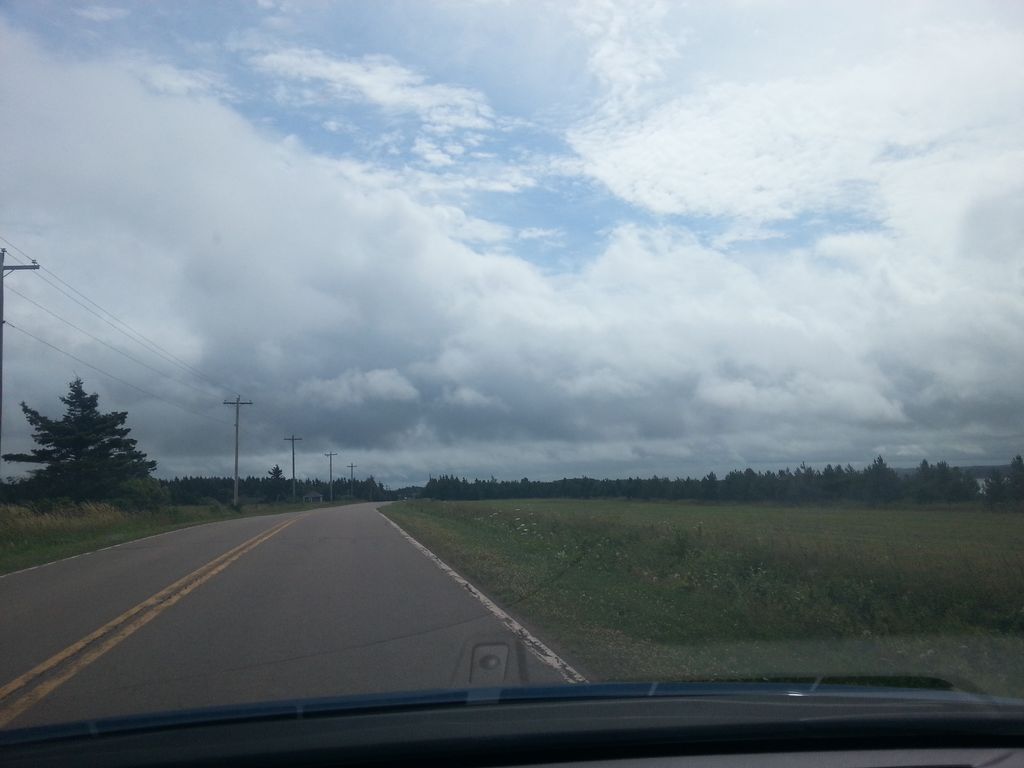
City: charlottetown